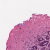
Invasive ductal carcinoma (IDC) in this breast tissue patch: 0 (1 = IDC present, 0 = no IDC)